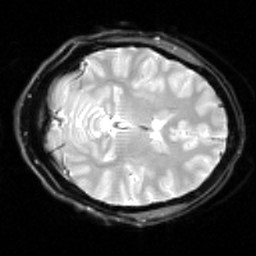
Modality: inplaneT2
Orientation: axial
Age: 24
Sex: female